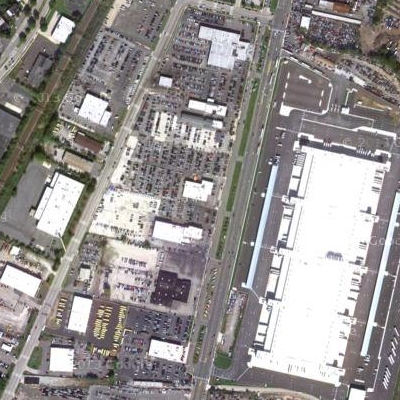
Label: Parking